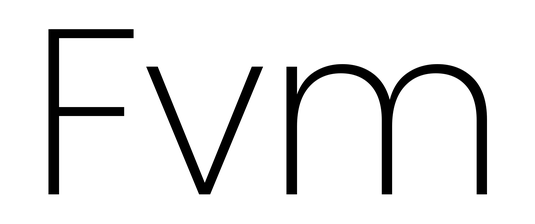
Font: Poppins-ExtraLight